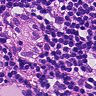
Metastatic tissue present: yes